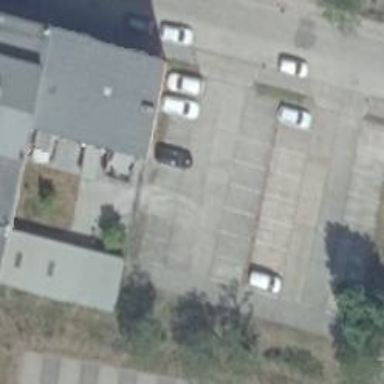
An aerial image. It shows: Parking aisle with surface made of concrete plates.